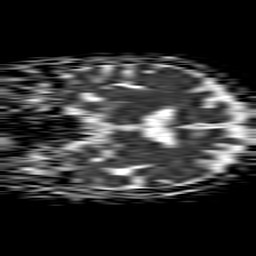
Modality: ADC
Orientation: coronal
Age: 83
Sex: female
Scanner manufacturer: philips
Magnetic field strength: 1.5 T
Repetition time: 4.6 s
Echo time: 0.08517 s